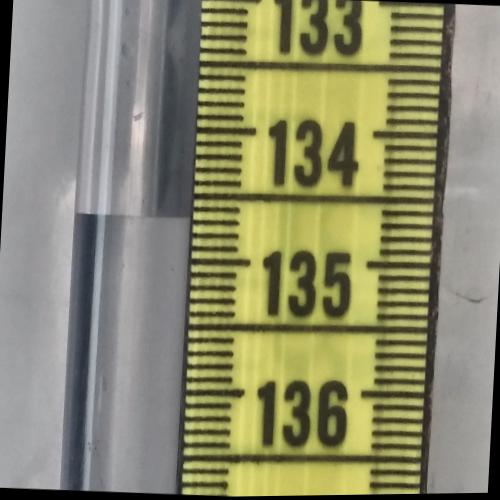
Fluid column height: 134.7 cm